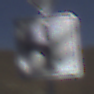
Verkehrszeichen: VerlaufVorfahrtsstrasse5
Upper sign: Vorfahrtsstrasse
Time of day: Midday
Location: Outdoor (Nature)
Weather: Clear
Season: NotSpecified
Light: Natural